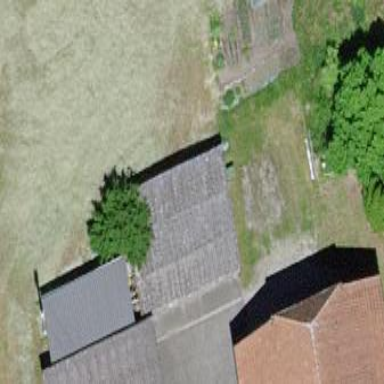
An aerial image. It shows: Garage.